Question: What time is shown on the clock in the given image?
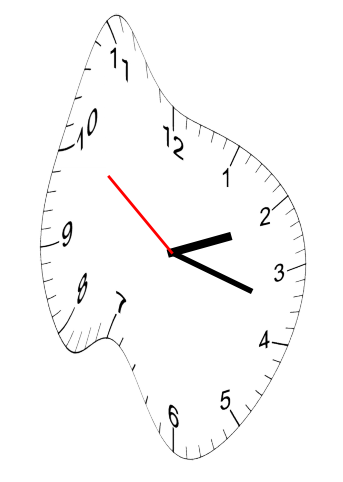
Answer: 02:17:51